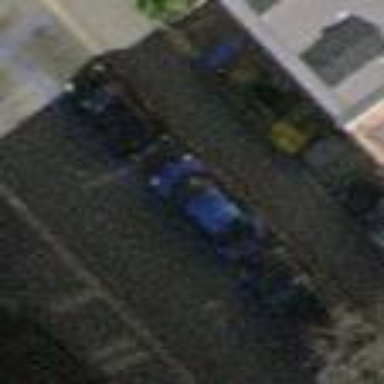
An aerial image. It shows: Parking lane area.